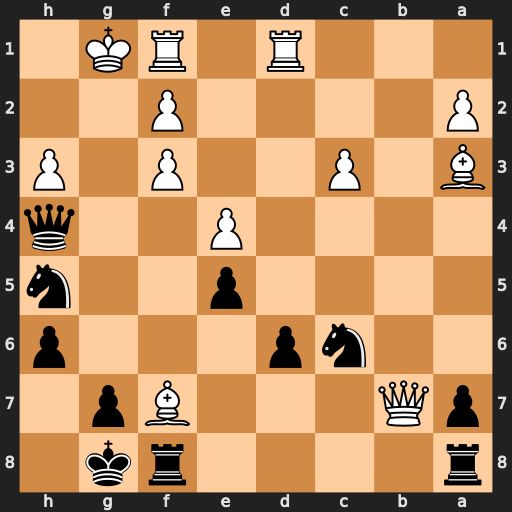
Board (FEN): r4rk1/pQ3Bp1/2np3p/4p2n/4P2q/B1P2P1P/P4P2/3R1RK1
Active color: b
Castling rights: -
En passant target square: -
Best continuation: Rxf7 Qxa8+ Rf8 Qxf8+ Kxf8